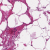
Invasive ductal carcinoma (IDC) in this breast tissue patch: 0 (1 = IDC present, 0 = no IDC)